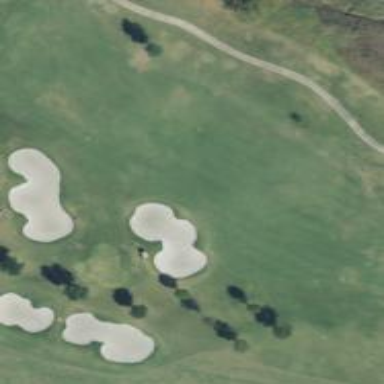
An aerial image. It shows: Golf hole.